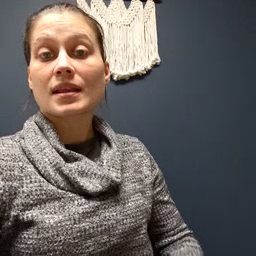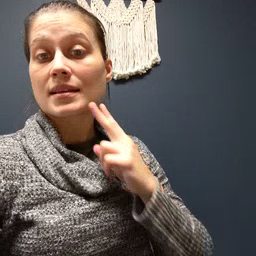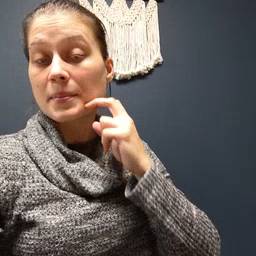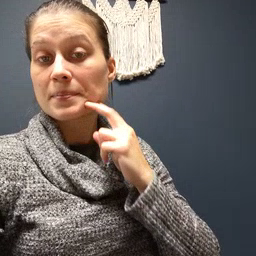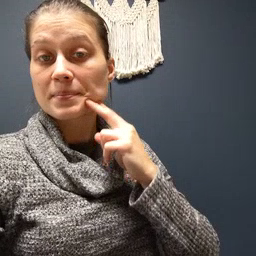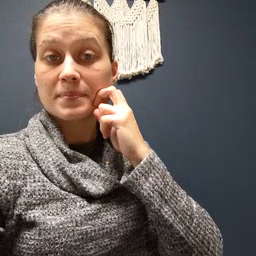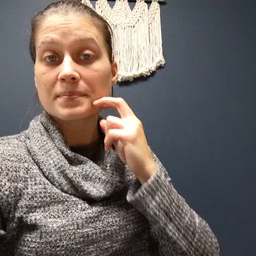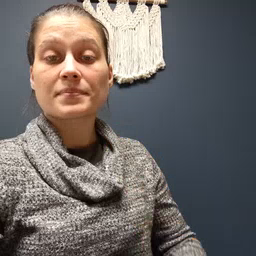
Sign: gum